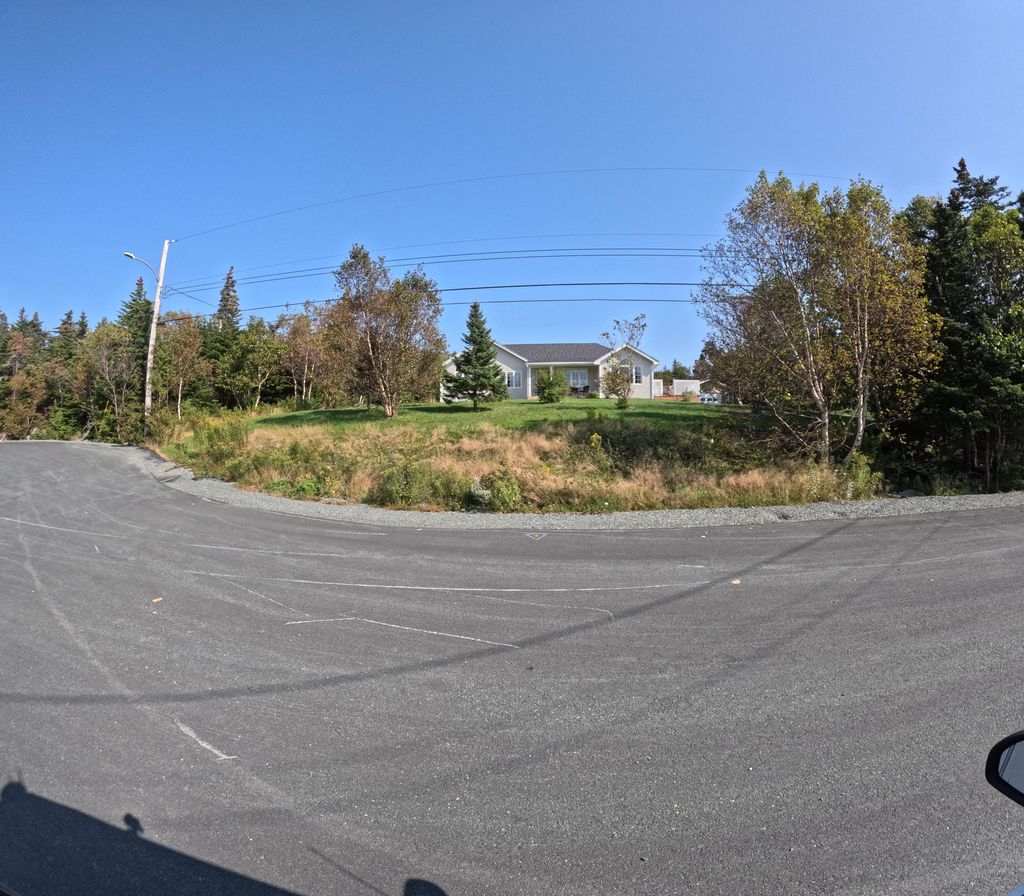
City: st_johns